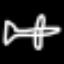
Label: airplane